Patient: sex M, age 69
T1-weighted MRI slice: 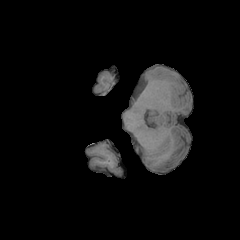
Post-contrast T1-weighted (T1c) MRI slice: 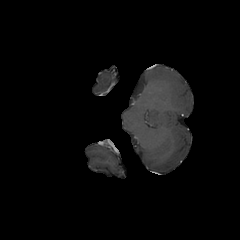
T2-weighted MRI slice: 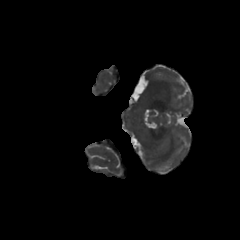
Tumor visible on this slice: no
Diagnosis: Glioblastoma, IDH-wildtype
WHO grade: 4